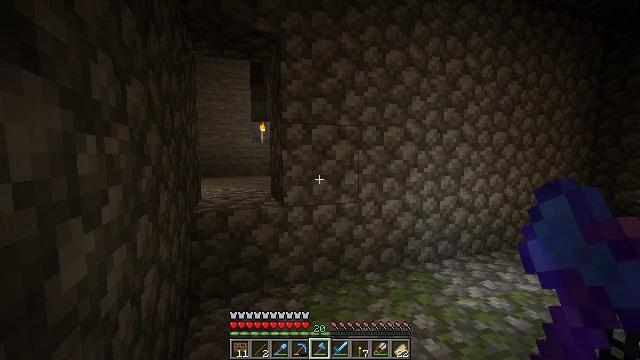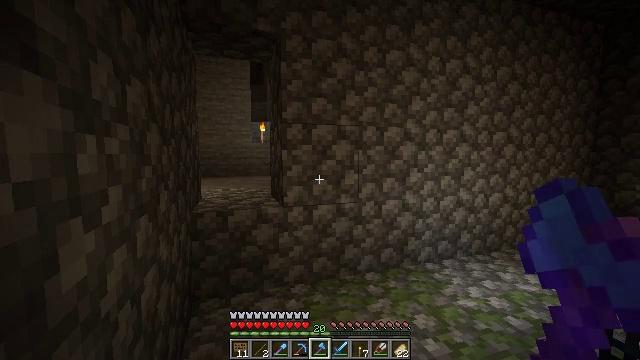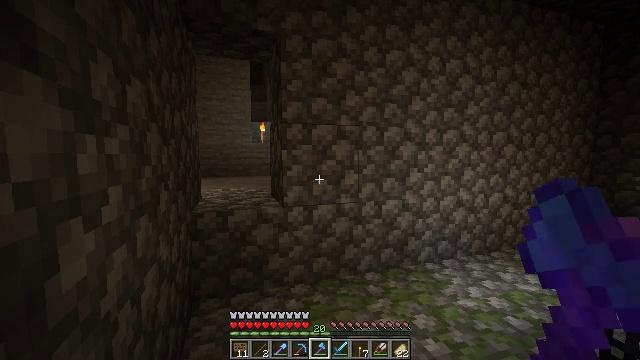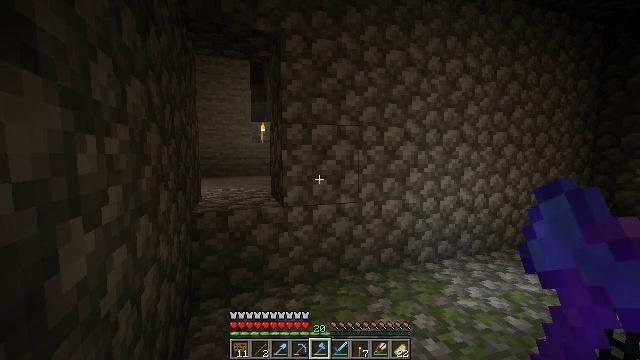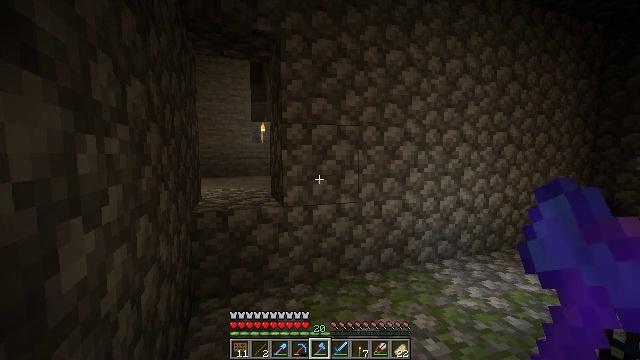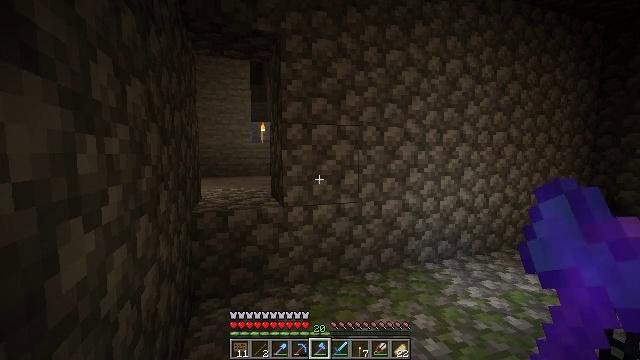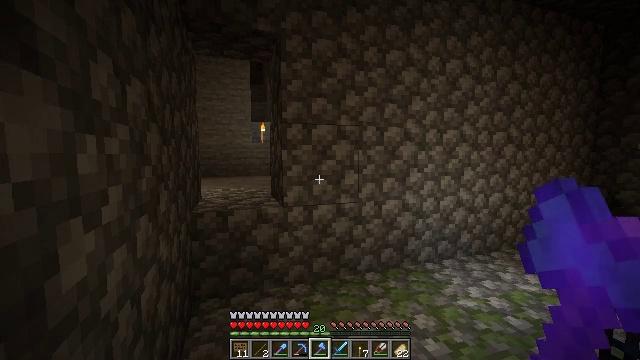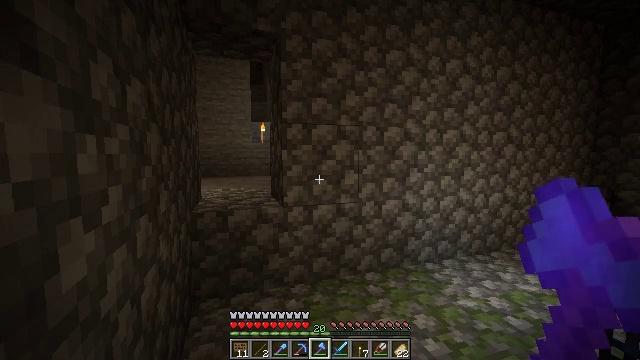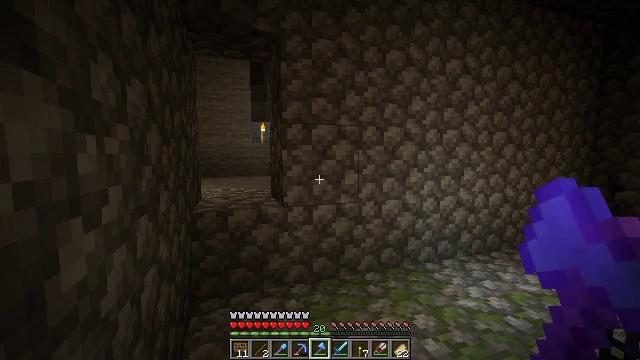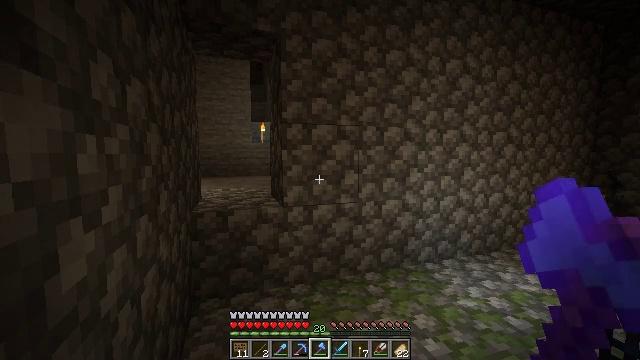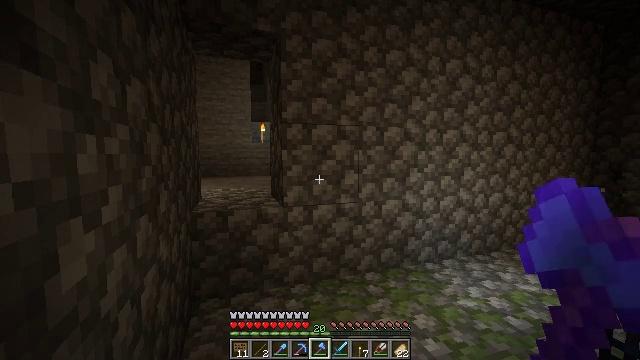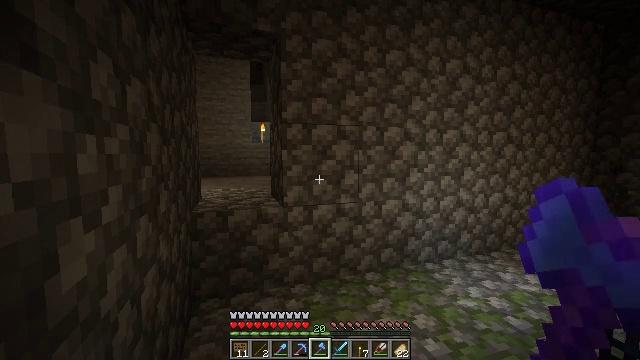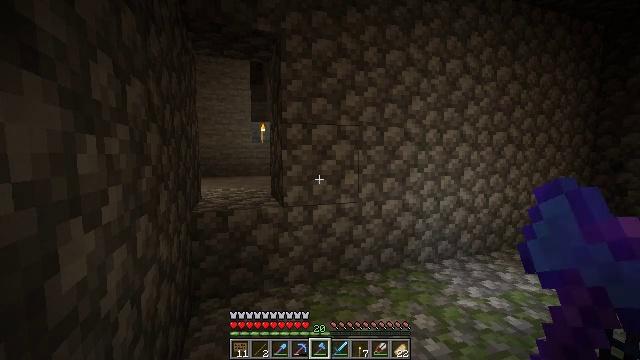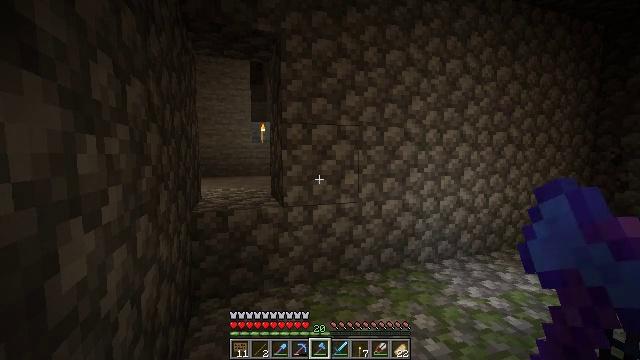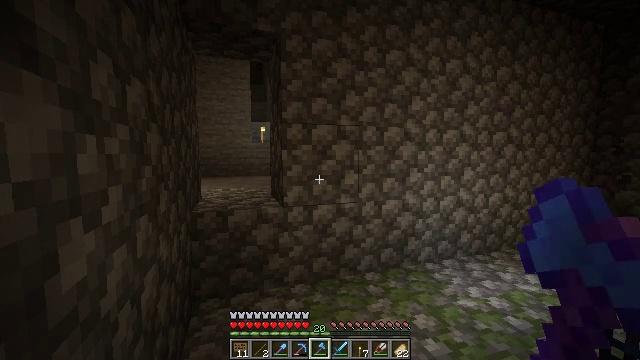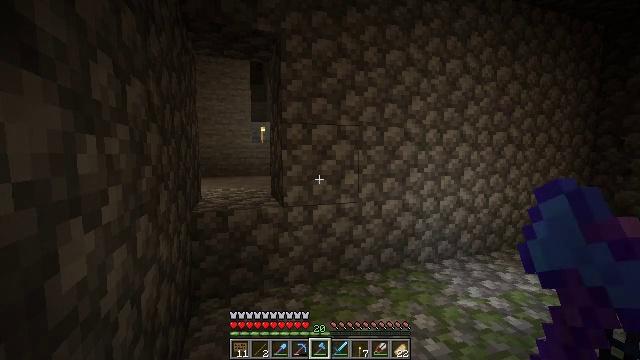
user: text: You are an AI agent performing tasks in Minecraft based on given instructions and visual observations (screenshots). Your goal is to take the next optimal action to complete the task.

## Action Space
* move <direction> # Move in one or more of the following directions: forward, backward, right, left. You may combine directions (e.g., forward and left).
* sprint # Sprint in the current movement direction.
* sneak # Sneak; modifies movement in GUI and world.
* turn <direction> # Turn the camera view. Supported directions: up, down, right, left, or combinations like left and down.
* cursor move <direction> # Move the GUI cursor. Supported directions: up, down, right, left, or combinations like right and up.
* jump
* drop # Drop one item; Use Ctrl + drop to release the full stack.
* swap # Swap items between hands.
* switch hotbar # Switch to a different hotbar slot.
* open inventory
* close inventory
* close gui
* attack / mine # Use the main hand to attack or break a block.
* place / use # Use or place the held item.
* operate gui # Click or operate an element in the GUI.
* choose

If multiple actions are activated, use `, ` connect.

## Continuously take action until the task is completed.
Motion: motion action
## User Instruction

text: Retrieve the torch.
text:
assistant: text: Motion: no_op
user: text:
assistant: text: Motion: no_op
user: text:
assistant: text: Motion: no_op
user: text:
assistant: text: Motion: no_op
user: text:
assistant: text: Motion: no_op
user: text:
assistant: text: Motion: no_op
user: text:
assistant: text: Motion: no_op
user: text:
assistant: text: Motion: no_op
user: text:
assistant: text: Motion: no_op
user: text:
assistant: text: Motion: no_op
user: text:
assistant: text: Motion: no_op
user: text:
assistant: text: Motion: no_op
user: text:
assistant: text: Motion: no_op
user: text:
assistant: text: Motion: no_op
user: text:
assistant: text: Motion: no_op
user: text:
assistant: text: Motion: no_op
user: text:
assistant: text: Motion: no_op
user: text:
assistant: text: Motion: no_op
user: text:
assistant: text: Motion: no_op
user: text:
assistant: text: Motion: no_op
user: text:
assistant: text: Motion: no_op
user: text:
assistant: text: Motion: no_op
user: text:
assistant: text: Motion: no_op
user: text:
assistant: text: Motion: no_op
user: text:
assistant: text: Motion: no_op
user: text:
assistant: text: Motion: no_op
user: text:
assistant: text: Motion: no_op
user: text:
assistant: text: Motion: no_op
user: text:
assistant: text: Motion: no_op
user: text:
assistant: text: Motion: no_op